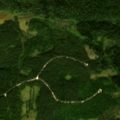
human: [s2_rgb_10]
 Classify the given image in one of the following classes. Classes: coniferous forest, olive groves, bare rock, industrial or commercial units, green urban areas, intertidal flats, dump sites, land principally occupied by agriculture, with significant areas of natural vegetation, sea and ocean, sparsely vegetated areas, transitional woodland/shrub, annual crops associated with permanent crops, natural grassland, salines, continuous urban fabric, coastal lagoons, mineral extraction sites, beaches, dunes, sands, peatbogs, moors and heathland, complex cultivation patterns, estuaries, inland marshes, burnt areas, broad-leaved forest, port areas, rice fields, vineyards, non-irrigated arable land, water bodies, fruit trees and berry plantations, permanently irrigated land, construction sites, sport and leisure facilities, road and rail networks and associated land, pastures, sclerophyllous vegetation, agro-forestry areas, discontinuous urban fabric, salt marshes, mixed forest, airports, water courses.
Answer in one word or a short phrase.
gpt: coniferous forest, transitional woodland/shrub